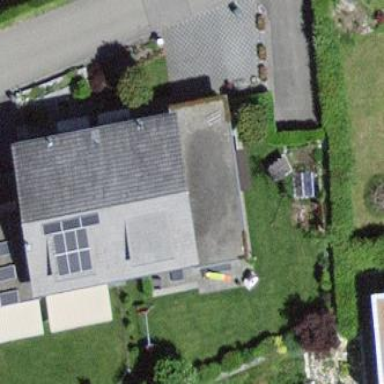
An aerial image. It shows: Semi-detached house.